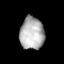
Tissue: lung
Cell type: Epithelial cells
Senescence score: 0.2319
Nuclear area (px): 772
Mean DAPI intensity: 176.633